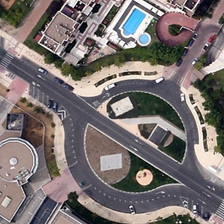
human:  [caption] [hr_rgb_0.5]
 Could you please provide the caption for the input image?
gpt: some buildings and green trees are around a square .

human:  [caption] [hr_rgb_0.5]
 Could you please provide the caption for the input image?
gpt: some buildings and green trees are around a square .

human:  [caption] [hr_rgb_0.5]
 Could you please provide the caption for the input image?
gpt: some buildings and green trees are around a square .

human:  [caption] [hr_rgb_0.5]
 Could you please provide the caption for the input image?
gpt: some buildings and green trees are around a square .

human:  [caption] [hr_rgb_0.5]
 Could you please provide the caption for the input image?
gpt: some buildings and green trees are around a square .